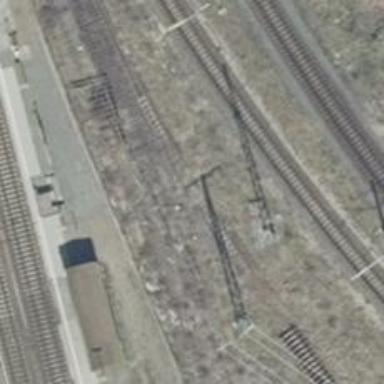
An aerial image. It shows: Abandoned railway yard.